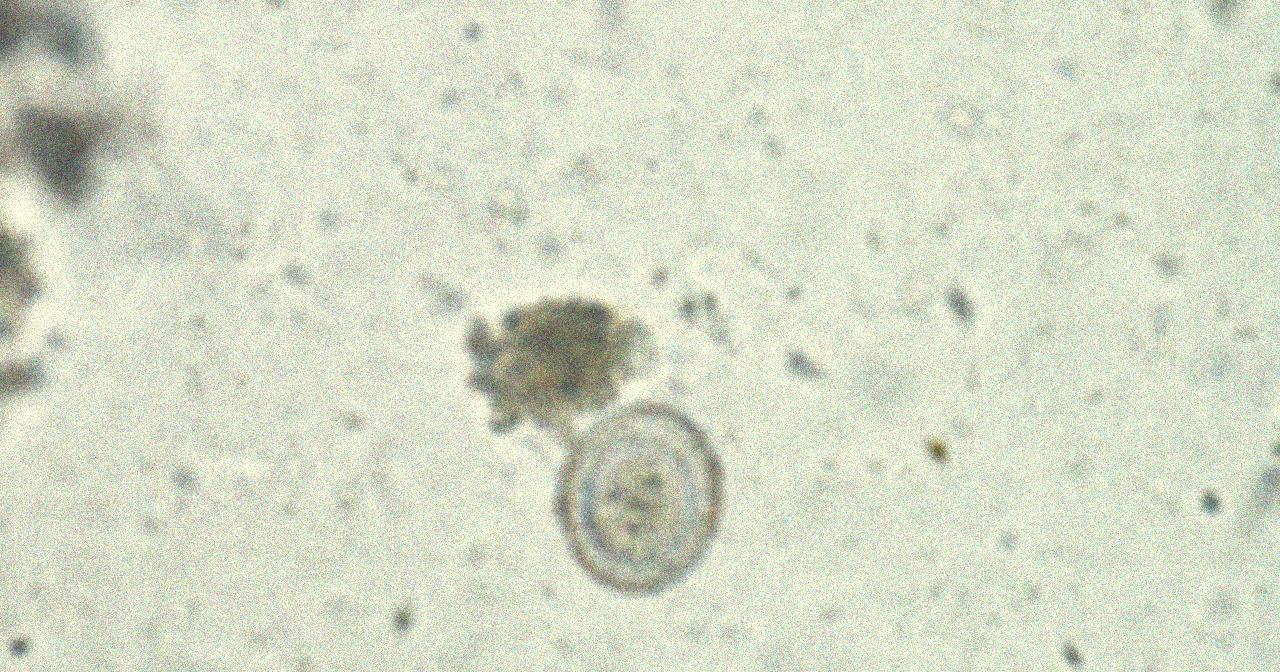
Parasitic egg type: Hymenolepis nana